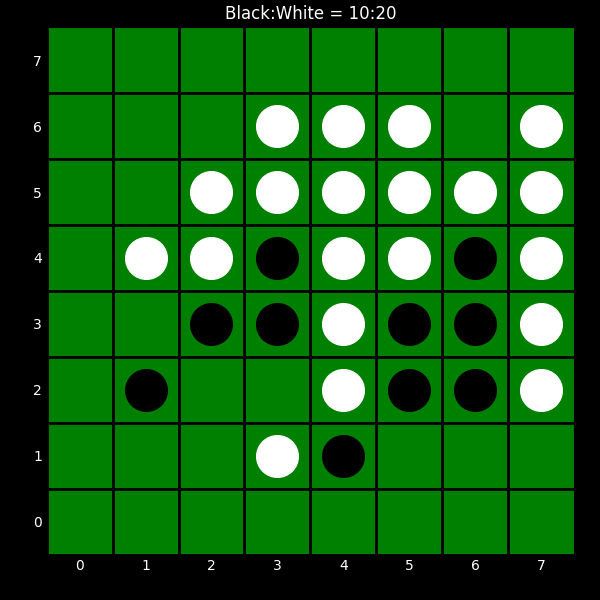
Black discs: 10
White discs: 20